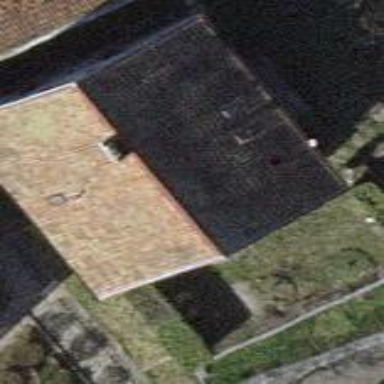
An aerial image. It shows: Detached building.